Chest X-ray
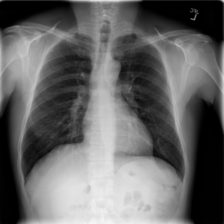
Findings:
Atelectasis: negative
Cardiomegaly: negative
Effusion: negative
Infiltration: negative
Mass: negative
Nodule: negative
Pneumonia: negative
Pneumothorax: negative
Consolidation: negative
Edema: negative
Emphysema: negative
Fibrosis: negative
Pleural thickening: negative
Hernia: negative